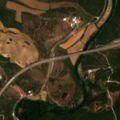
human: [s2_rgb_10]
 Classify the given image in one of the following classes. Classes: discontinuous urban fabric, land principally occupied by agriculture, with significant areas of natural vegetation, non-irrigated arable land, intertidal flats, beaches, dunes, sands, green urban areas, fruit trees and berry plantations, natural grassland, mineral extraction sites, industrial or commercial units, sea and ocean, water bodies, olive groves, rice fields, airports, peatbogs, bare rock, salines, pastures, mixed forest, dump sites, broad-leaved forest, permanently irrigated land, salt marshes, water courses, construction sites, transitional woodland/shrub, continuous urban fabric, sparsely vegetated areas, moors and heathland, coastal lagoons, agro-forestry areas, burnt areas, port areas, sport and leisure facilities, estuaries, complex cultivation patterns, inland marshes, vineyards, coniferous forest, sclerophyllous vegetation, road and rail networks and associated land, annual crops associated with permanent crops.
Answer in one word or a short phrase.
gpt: olive groves, complex cultivation patterns, broad-leaved forest, mixed forest